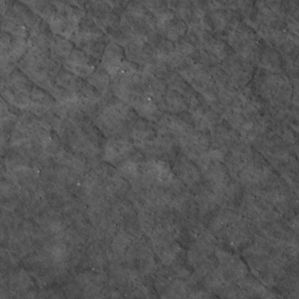
Label: non_frost